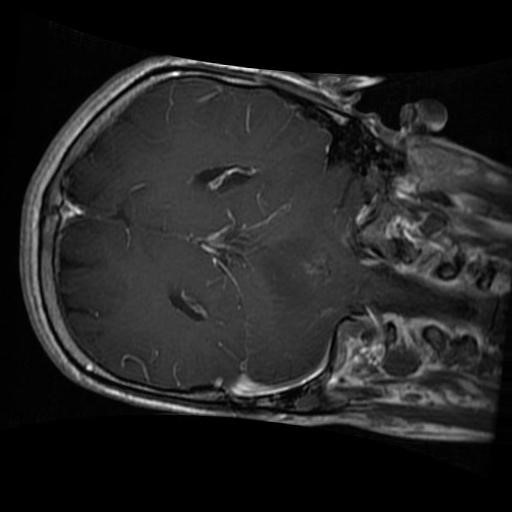
Label: brain_glioma